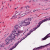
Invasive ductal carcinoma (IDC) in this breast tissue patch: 0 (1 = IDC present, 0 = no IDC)